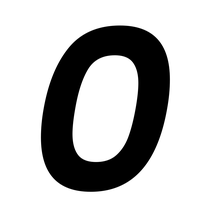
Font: Poppins-SemiBoldItalic